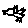
Label: bird